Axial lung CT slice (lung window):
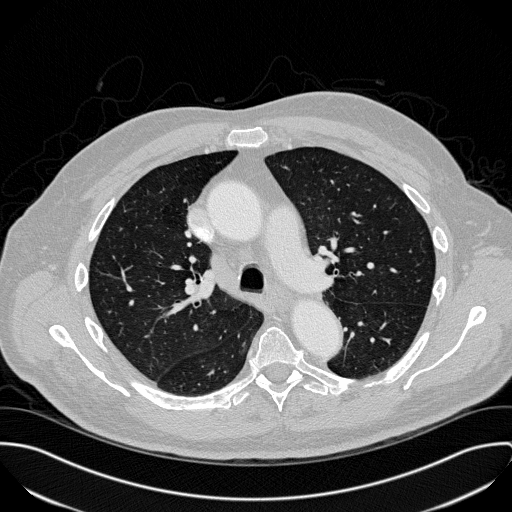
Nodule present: no